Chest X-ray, AP view. Patient: 40 years old, sex M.
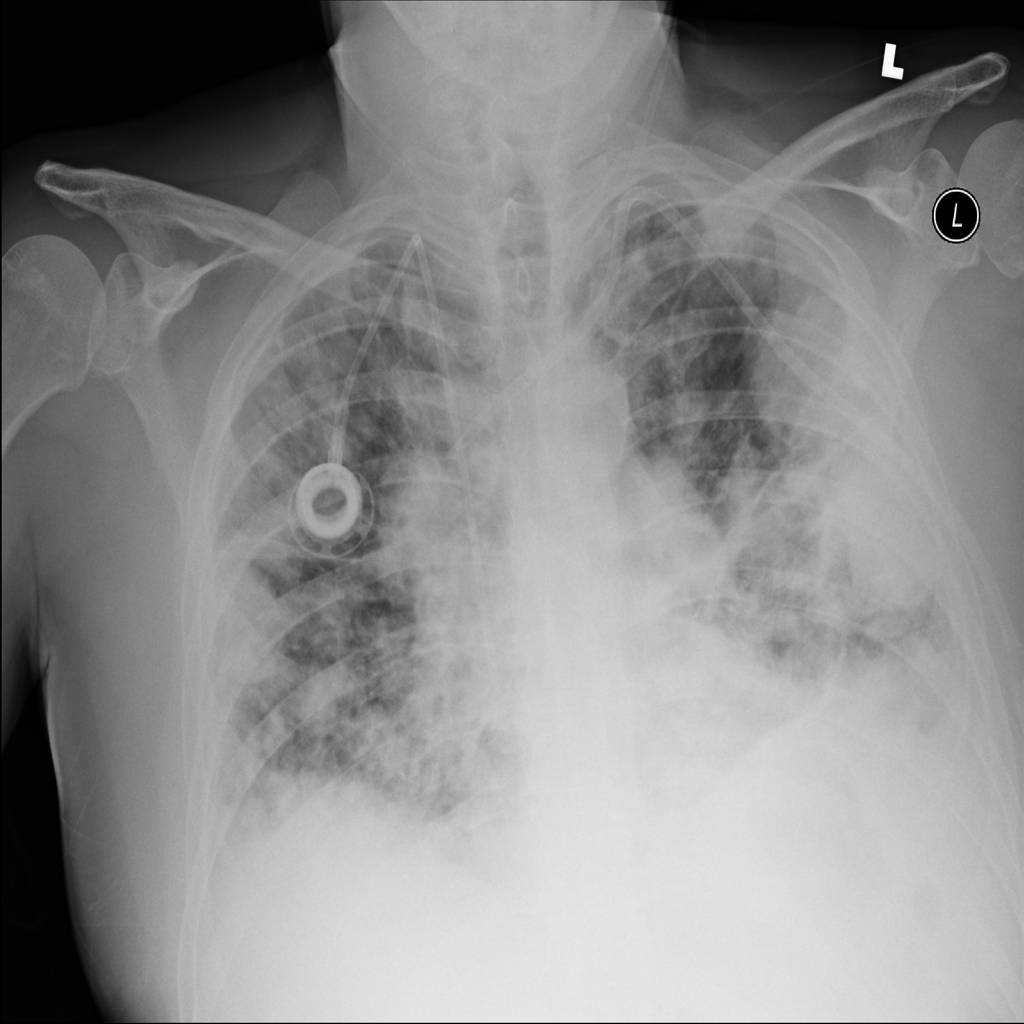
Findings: Mass